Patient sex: M
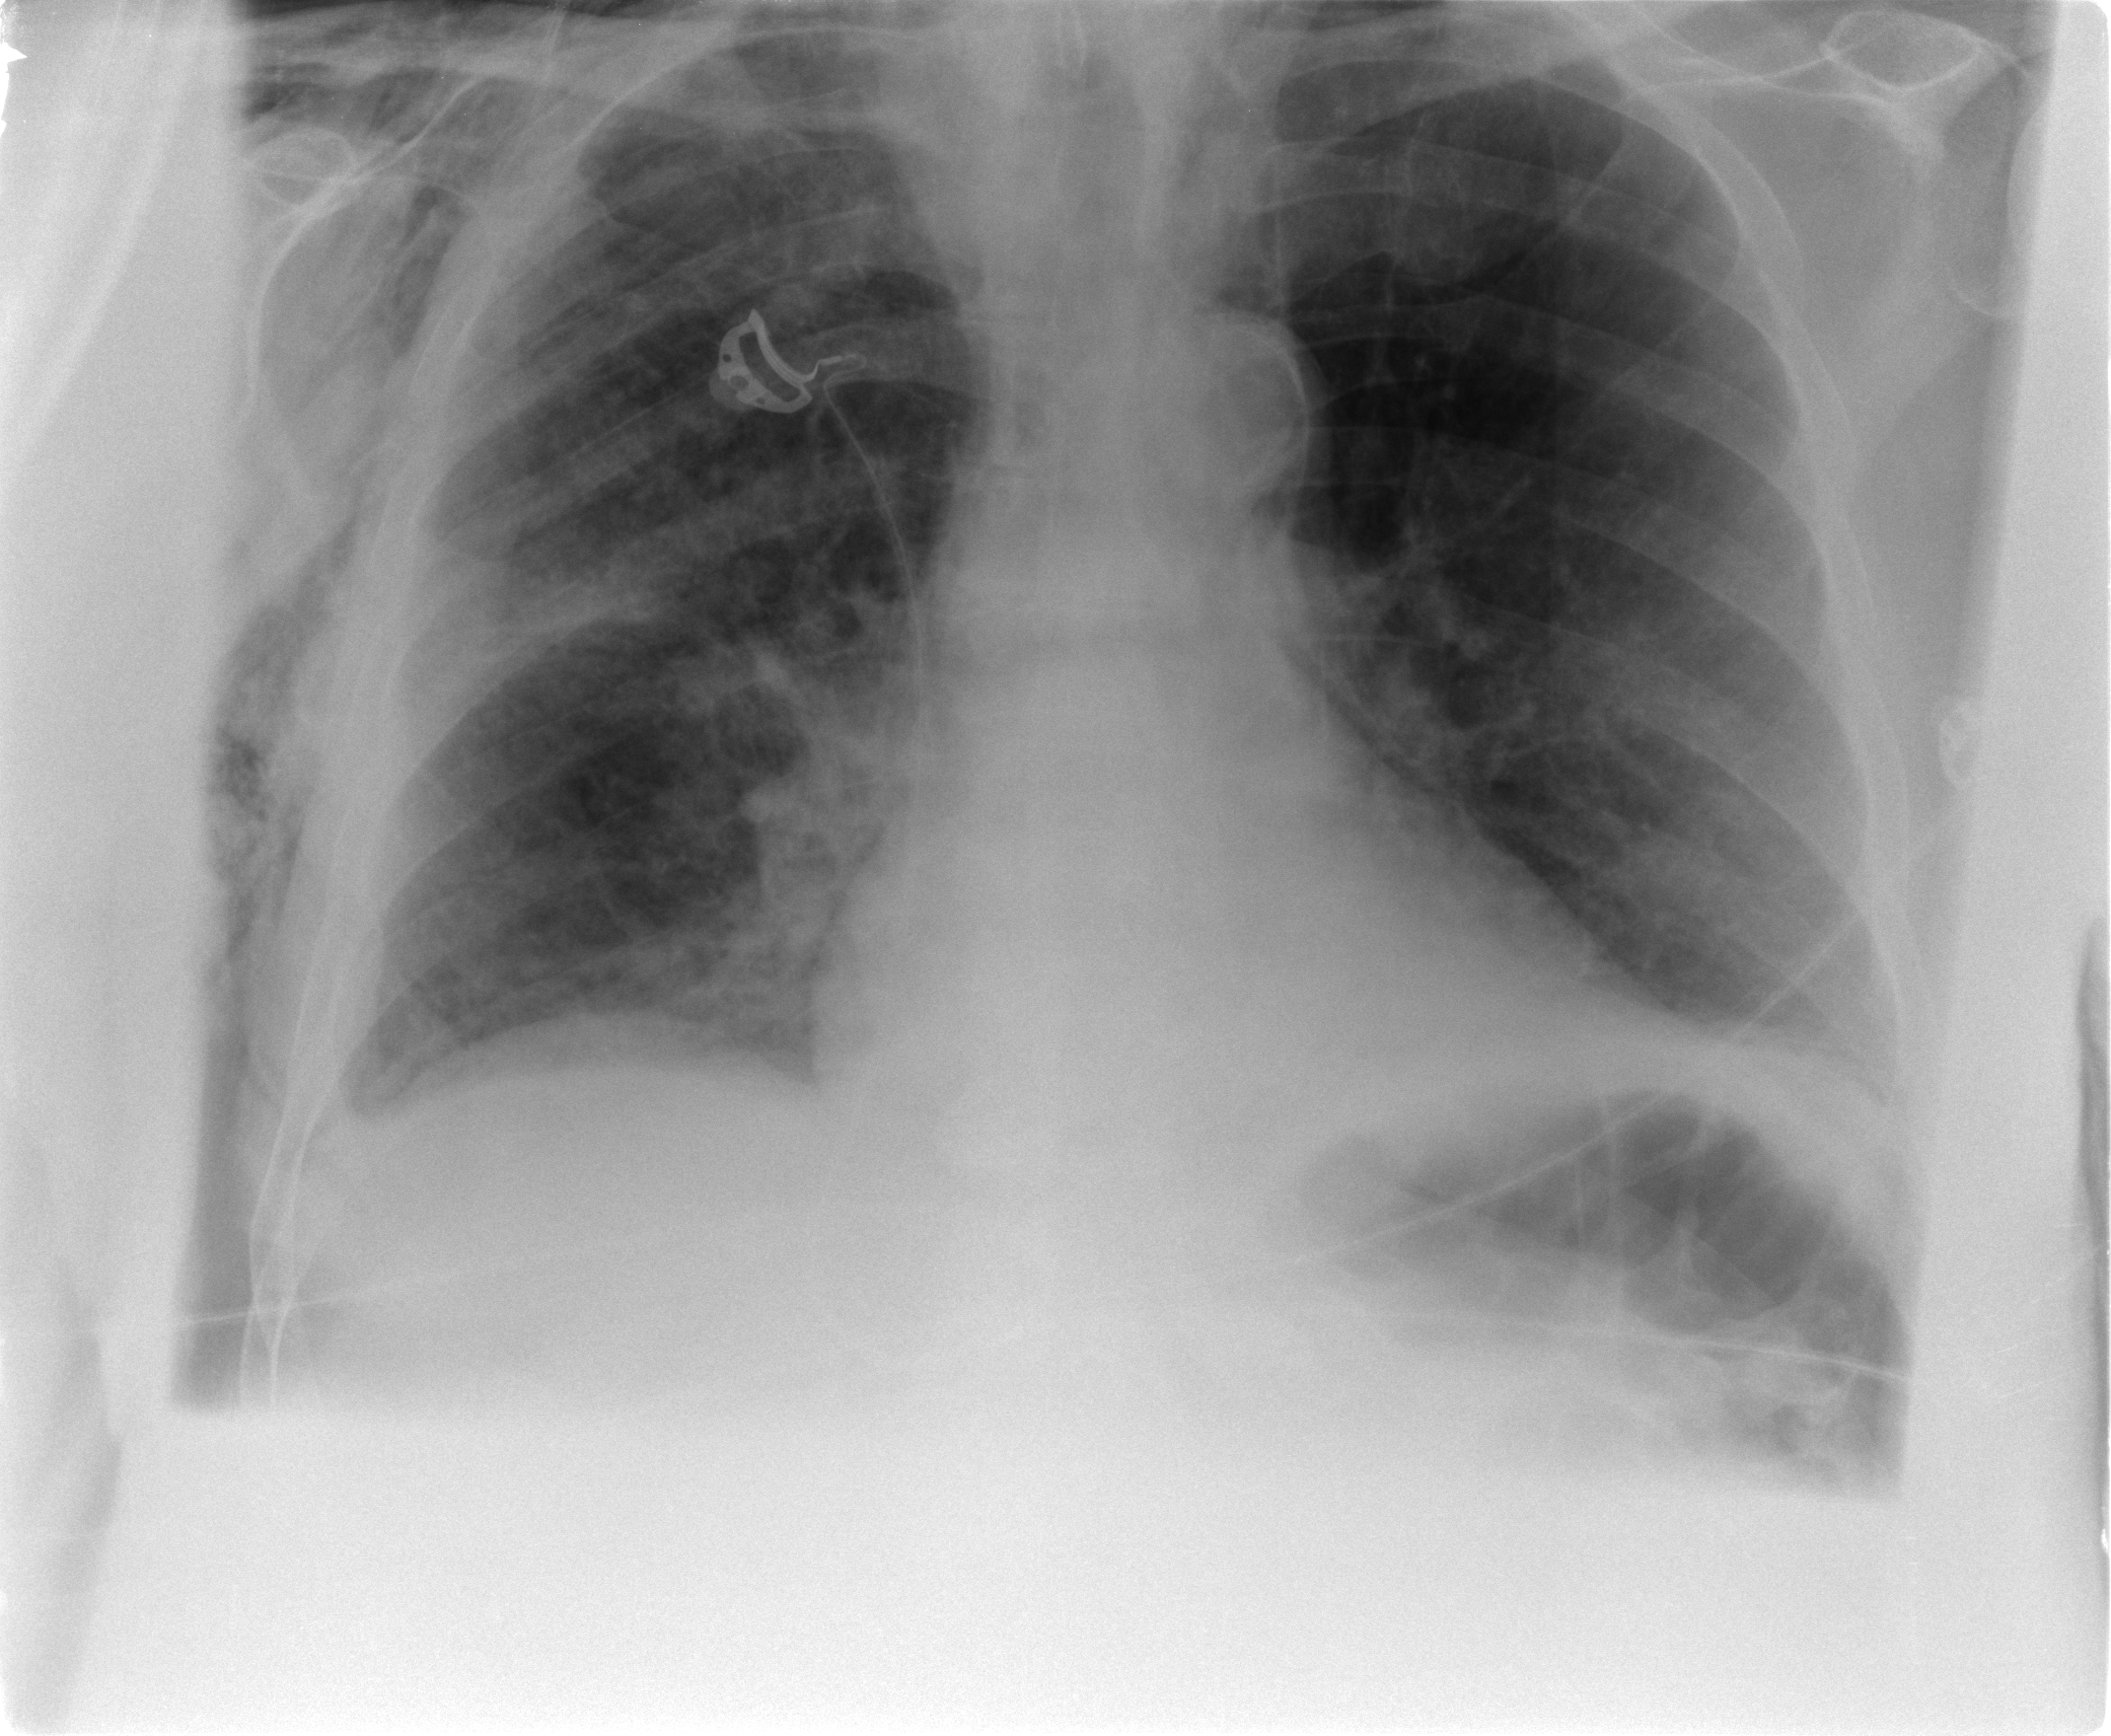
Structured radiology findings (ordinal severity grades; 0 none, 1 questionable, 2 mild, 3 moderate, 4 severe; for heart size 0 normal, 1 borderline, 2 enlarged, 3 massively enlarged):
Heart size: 0
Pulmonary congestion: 2
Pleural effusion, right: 0
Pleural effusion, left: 0
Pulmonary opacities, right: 0
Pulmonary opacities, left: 0
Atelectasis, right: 2
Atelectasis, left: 2